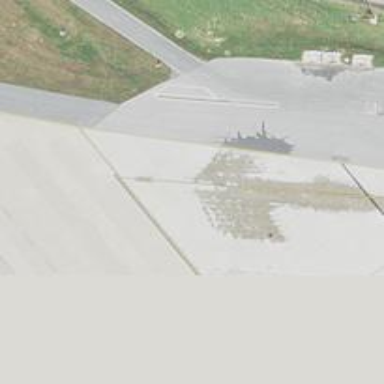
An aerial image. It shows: Image of taxiway at airport.